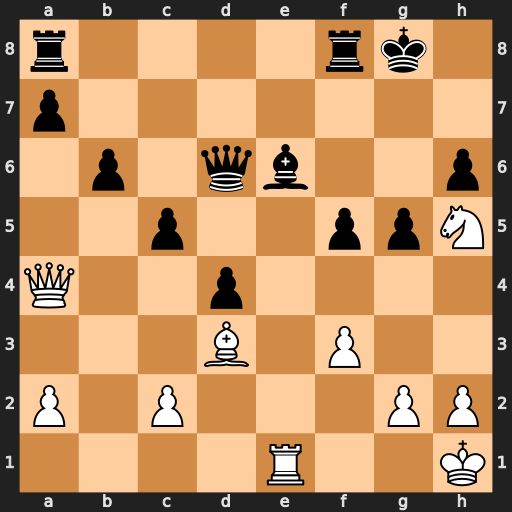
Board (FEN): r4rk1/p7/1p1qb2p/2p2ppN/Q2p4/3B1P2/P1P3PP/4R2K
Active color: w
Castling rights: -
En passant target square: -
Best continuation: Rxe6 Qxe6 Bc4 Qxc4 Qxc4+